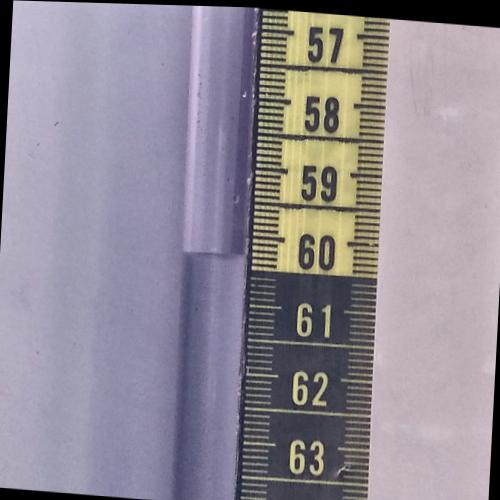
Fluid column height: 60.3 cm